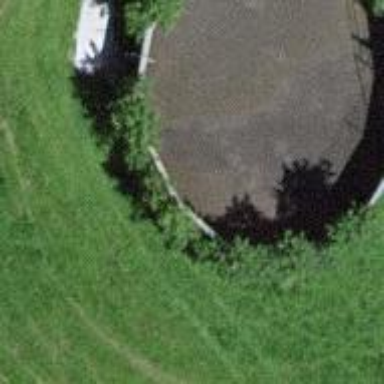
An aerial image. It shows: Storage tank with man-made structure.